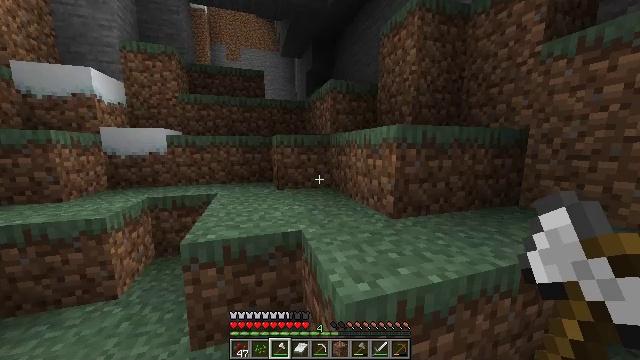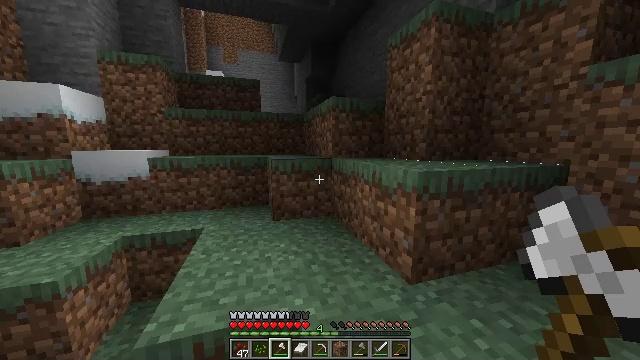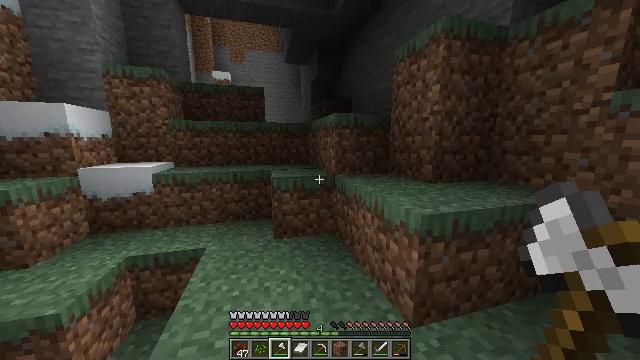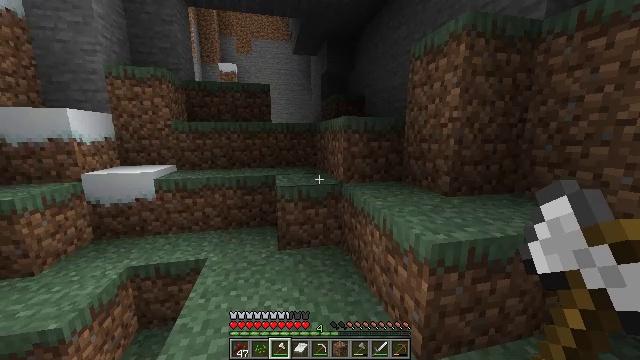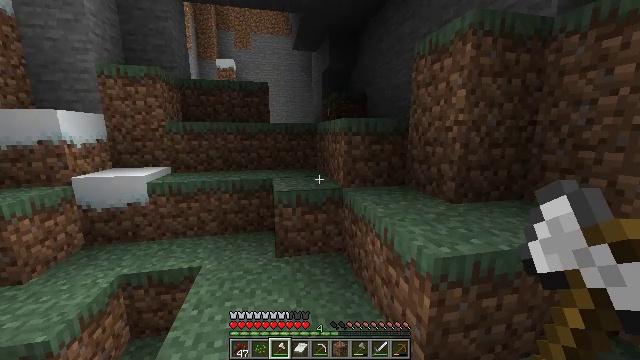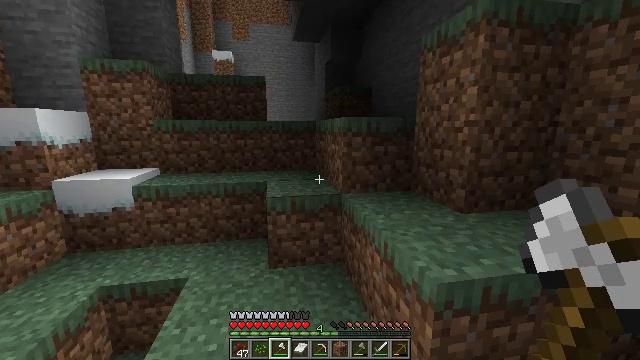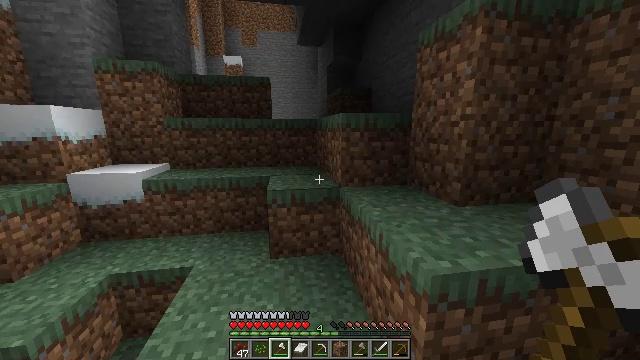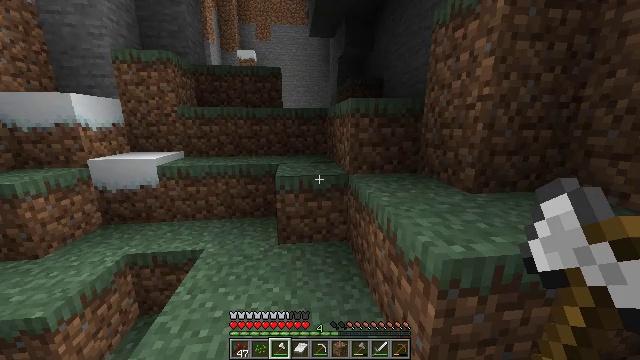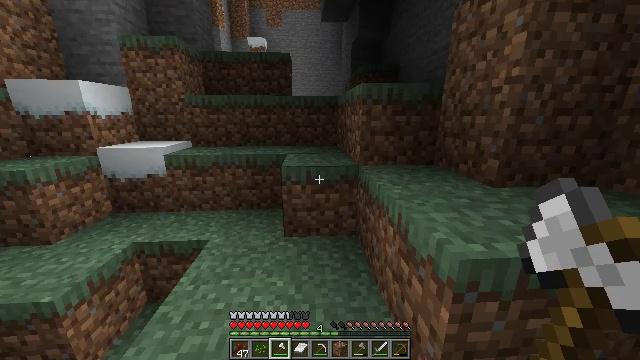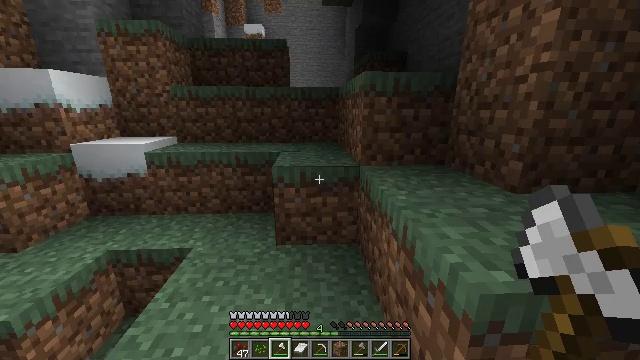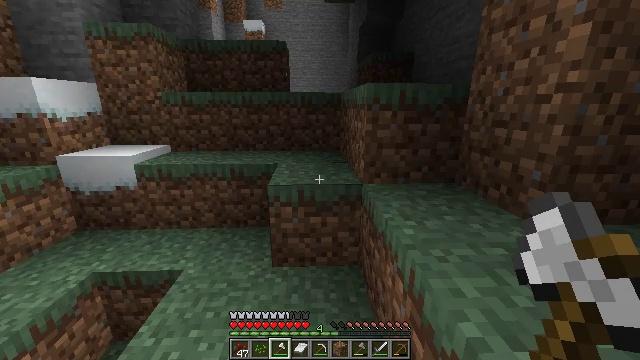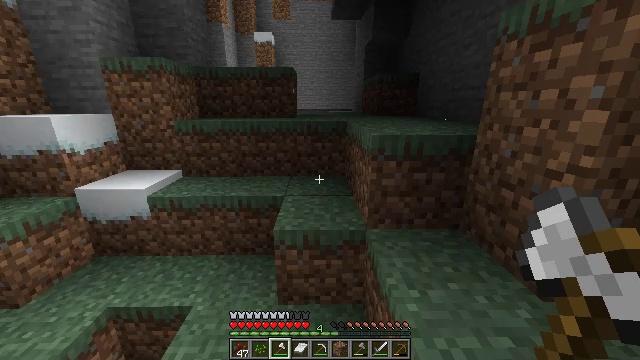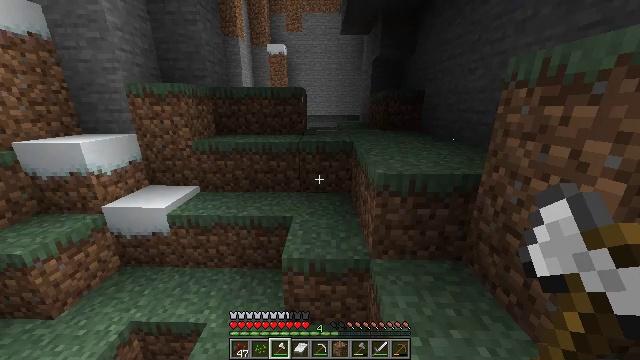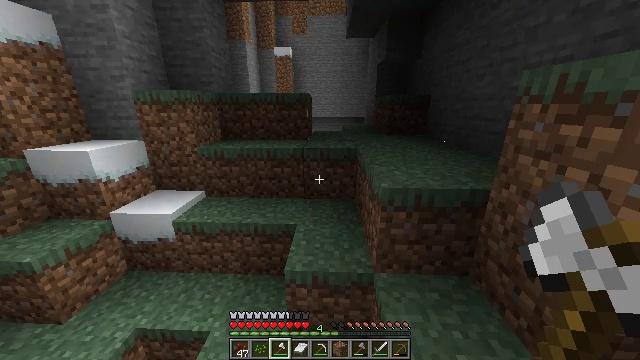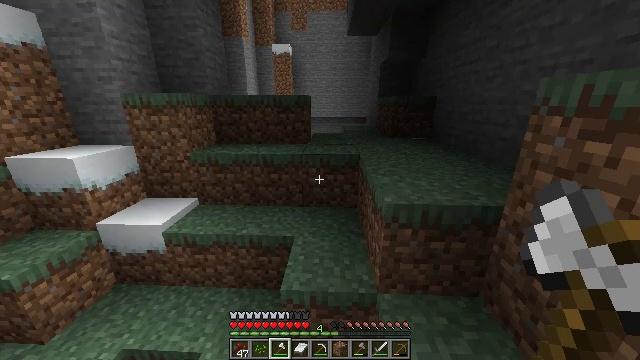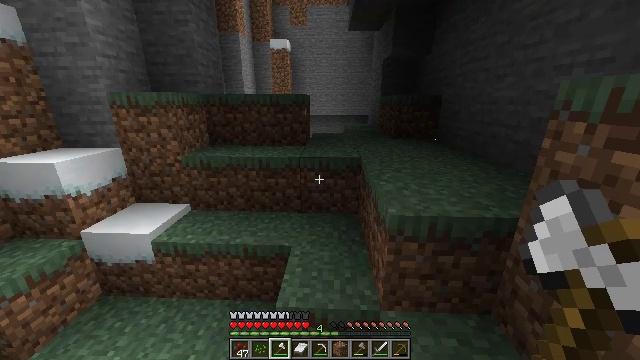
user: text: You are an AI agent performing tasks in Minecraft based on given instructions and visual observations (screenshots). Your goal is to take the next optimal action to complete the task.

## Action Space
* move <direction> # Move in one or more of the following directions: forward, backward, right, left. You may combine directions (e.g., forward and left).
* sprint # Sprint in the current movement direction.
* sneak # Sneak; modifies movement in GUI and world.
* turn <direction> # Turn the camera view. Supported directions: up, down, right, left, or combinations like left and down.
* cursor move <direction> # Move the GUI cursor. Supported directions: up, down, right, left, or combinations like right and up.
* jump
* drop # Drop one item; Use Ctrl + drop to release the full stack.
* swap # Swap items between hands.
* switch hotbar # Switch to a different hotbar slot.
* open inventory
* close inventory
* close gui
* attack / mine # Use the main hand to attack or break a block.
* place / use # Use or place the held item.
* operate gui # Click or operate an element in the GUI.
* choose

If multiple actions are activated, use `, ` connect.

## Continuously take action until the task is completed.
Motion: motion action
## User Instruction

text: Break the grass block.
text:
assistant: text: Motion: move forward, jump
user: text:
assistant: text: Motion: move forward, turn left and down, jump
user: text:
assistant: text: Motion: move forward, turn left and down, jump
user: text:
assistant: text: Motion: move forward, jump
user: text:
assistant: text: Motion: move forward, sprint, turn left, jump
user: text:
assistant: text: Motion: move forward, sprint, turn left, jump
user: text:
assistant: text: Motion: move forward, sprint, turn left and down, jump
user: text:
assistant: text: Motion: move forward, turn left and down, jump
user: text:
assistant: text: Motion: move forward, jump
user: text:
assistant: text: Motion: move forward, jump
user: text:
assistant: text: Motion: move forward, turn left, jump
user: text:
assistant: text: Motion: move forward, sprint, turn left, jump
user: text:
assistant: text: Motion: move forward, sprint, turn left, jump
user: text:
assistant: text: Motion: move forward, sprint, jump
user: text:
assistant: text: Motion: move forward, sprint, jump
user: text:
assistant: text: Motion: move forward, jump
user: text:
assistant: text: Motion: move forward, jump
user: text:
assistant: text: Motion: move forward, jump
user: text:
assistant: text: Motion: move forward, jump
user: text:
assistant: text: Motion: move forward, jump
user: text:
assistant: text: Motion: move forward, sprint, jump
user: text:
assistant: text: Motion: move forward, sprint, jump
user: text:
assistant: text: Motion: move forward, sprint, turn right, jump
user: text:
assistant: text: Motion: move forward, jump
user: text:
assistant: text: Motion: move forward, jump
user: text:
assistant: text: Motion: move forward, jump
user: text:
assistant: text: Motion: move forward, jump
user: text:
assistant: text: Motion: move forward, jump
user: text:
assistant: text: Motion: move forward, sprint, jump
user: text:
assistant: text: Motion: move forward, sprint, turn right, jump